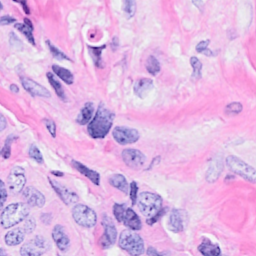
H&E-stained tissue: Breast